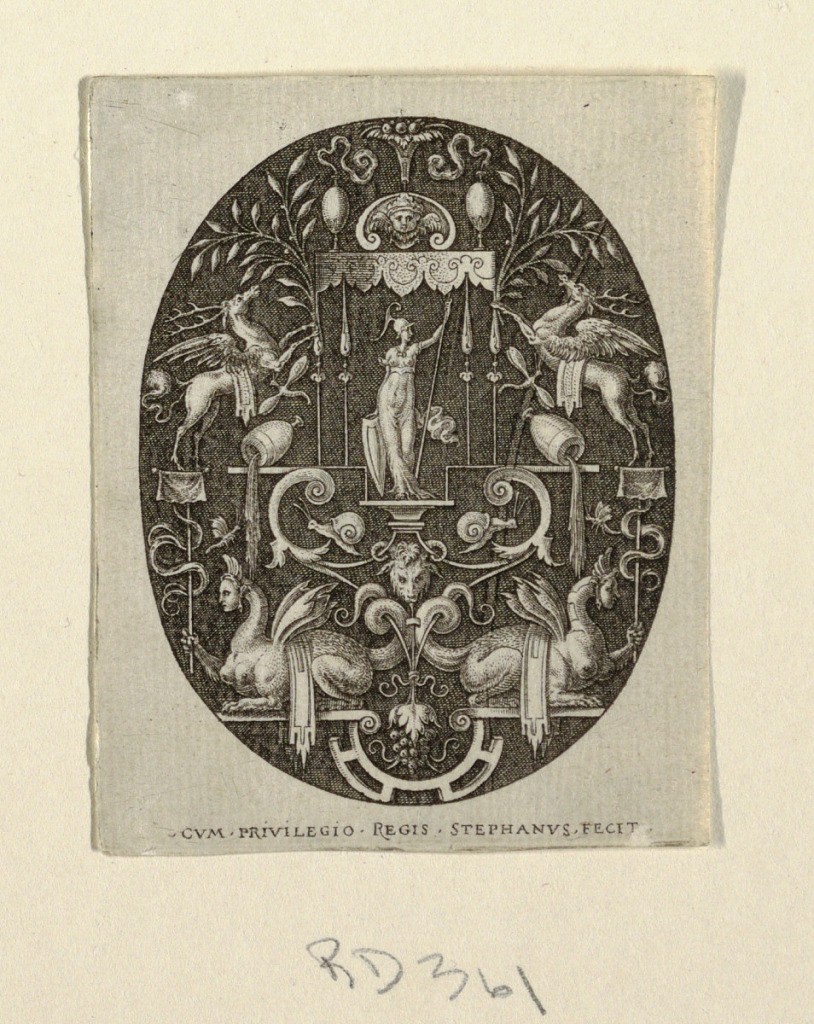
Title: Athena, from Grotesques à fond noir, Divinités et Allégories (Grotesques on Black Ground, Divinities and Allegories)
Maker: Etienne Delaune, French, 1519 - 1583
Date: ca. 1575
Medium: Engraving on off-white laid paper
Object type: Print
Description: Vertical oval in rectangle showing a grotesque designs on a black ground. At center, under a baldacchino, is standing the divinity Athena surrounded by scrolls, fantastic creatures, vases, and fruits.